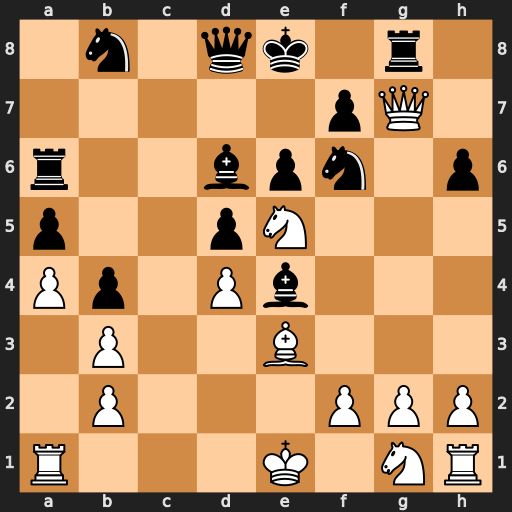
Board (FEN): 1n1qk1r1/5pQ1/r2bpn1p/p2pN3/Pp1Pb3/1P2B3/1P3PPP/R3K1NR
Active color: w
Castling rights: KQ
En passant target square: -
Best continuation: Qxf7#